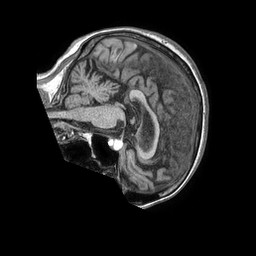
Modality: T1w
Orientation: sagittal
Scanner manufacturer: philips
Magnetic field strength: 1.5 T
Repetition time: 0.007842 s
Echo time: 0.00366 s